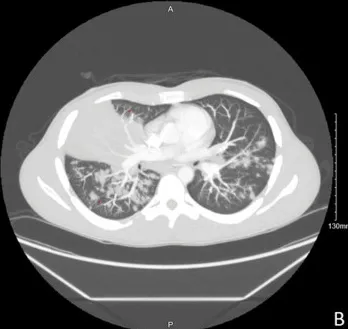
Computed tomography scan pulmonary embolism protocol. There is extensive consolidation throughout the right middle lobe. Multiple air bronchograms are present. Correlate for symptoms of pneumonia. Some of this consolidation also extends into the inferior aspect of the right upper lobe. In addition, patchy ill-defined nodular airspace opacities are scattered throughout both lungs, the right greater than the left. Diffuse, atypical bronchopneumonia is suspected. . Axial view.
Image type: radiology (ct)